Question: I wrote below code for getting json from a webservice, which works fine when I run it in a new "single view project" but it gives '**fatal error: unexpectedly found nil while unwrapping an Optional value**' error when I add it in my project. You can also see where it goes wrong from below screenshot.

Code:
'''
import UIKit
class NewsViewController: UIViewController {
@IBOutlet var newsTableView: UITableView!
var newsTitles : NSMutableArray = NSMutableArray() // will contain news contents from API
var newsURLs : NSMutableArray = NSMutableArray() // will contain news URLs from API
var newsResponse : NSMutableArray = NSMutableArray() // will contain server response
override func viewDidLoad() {
super.viewDidLoad()
getNews()
}
override func didReceiveMemoryWarning() {
super.didReceiveMemoryWarning()
// Dispose of any resources that can be recreated.
}
// Calling News Service
func getNews(){
var serviceParam: AnyObject = NSUserDefaults.standardUserDefaults().objectForKey("key4news")!
var apiURL = "http://myIP/myWebService?search_text=\(serviceParam)"
println(apiURL)
var request : NSMutableURLRequest = NSMutableURLRequest()
request.URL = NSURL(string: apiURL)
request.HTTPMethod = "GET"
NSURLConnection.sendAsynchronousRequest(request, queue: NSOperationQueue(), completionHandler:{ (response:NSURLResponse!, data: NSData!, error: NSError!) -> Void in
var error: AutoreleasingUnsafeMutablePointer<NSError?> = nil
let jsonResult: NSDictionary! = NSJSONSerialization.JSONObjectWithData(data, options:NSJSONReadingOptions.MutableContainers, error: error) as? NSDictionary
if (jsonResult != nil) {
self.newsResponse = jsonResult.objectForKey("result") as NSMutableArray
for var i=0; i<self.newsResponse.count; i++ {
self.newsTitles[i] = self.newsResponse[i].objectForKey("title")! as NSString
self.newsURLs[i] = self.newsResponse[i].objectForKey("link")! as NSString
println("news title: \(self.newsTitles[i])")
println("news link: \(self.newsURLs[i])")
println("
")
}
} else {
// couldn't load JSON, look at error
println("jsonResult is nil")
}
})
}
func tableView(tableView:UITableView!, numberOfRowsInSection section:Int) -> Int
{
return 10
}
func tableView(tableView: UITableView!, cellForRowAtIndexPath indexPath: NSIndexPath!) -> UITableViewCell!
{
let cell:UITableViewCell=UITableViewCell(style: UITableViewCellStyle.Subtitle, reuseIdentifier: "newsItem")
cell.textLabel?.text = newsTitles[indexPath.row] as NSString
return cell
}
func tableView(tableView: UITableView!, didSelectRowAtIndexPath indexPath: NSIndexPath!) {
println("you've touched tableviewcell")
}
/*
// MARK: - Navigation
// In a storyboard-based application, you will often want to do a little preparation before navigation
override func prepareForSegue(segue: UIStoryboardSegue, sender: AnyObject?) {
// Get the new view controller using segue.destinationViewController.
// Pass the selected object to the new view controller.
}
}
'''
And this is my webservice's JSON format (it returns max 10 items in 'result' array):
'''
{
"status": "ok",
"result": [
{
"date added": "2014-12-29 00:00:00",
"link": "http:link3.com",
"description": "description of first news",
"title": "title of first news"
},
{
"date added": "2013-10-15 00:00:00",
"link": "http:link3.com",
"description": "description of second news",
"title": "title of second news"
},
{
"date added": "2013-04-09 00:00:00",
"link": "http:link3.com",
"description": "description of third news",
"title": "title of third news"
}
]
}
'''
How can I fix this?
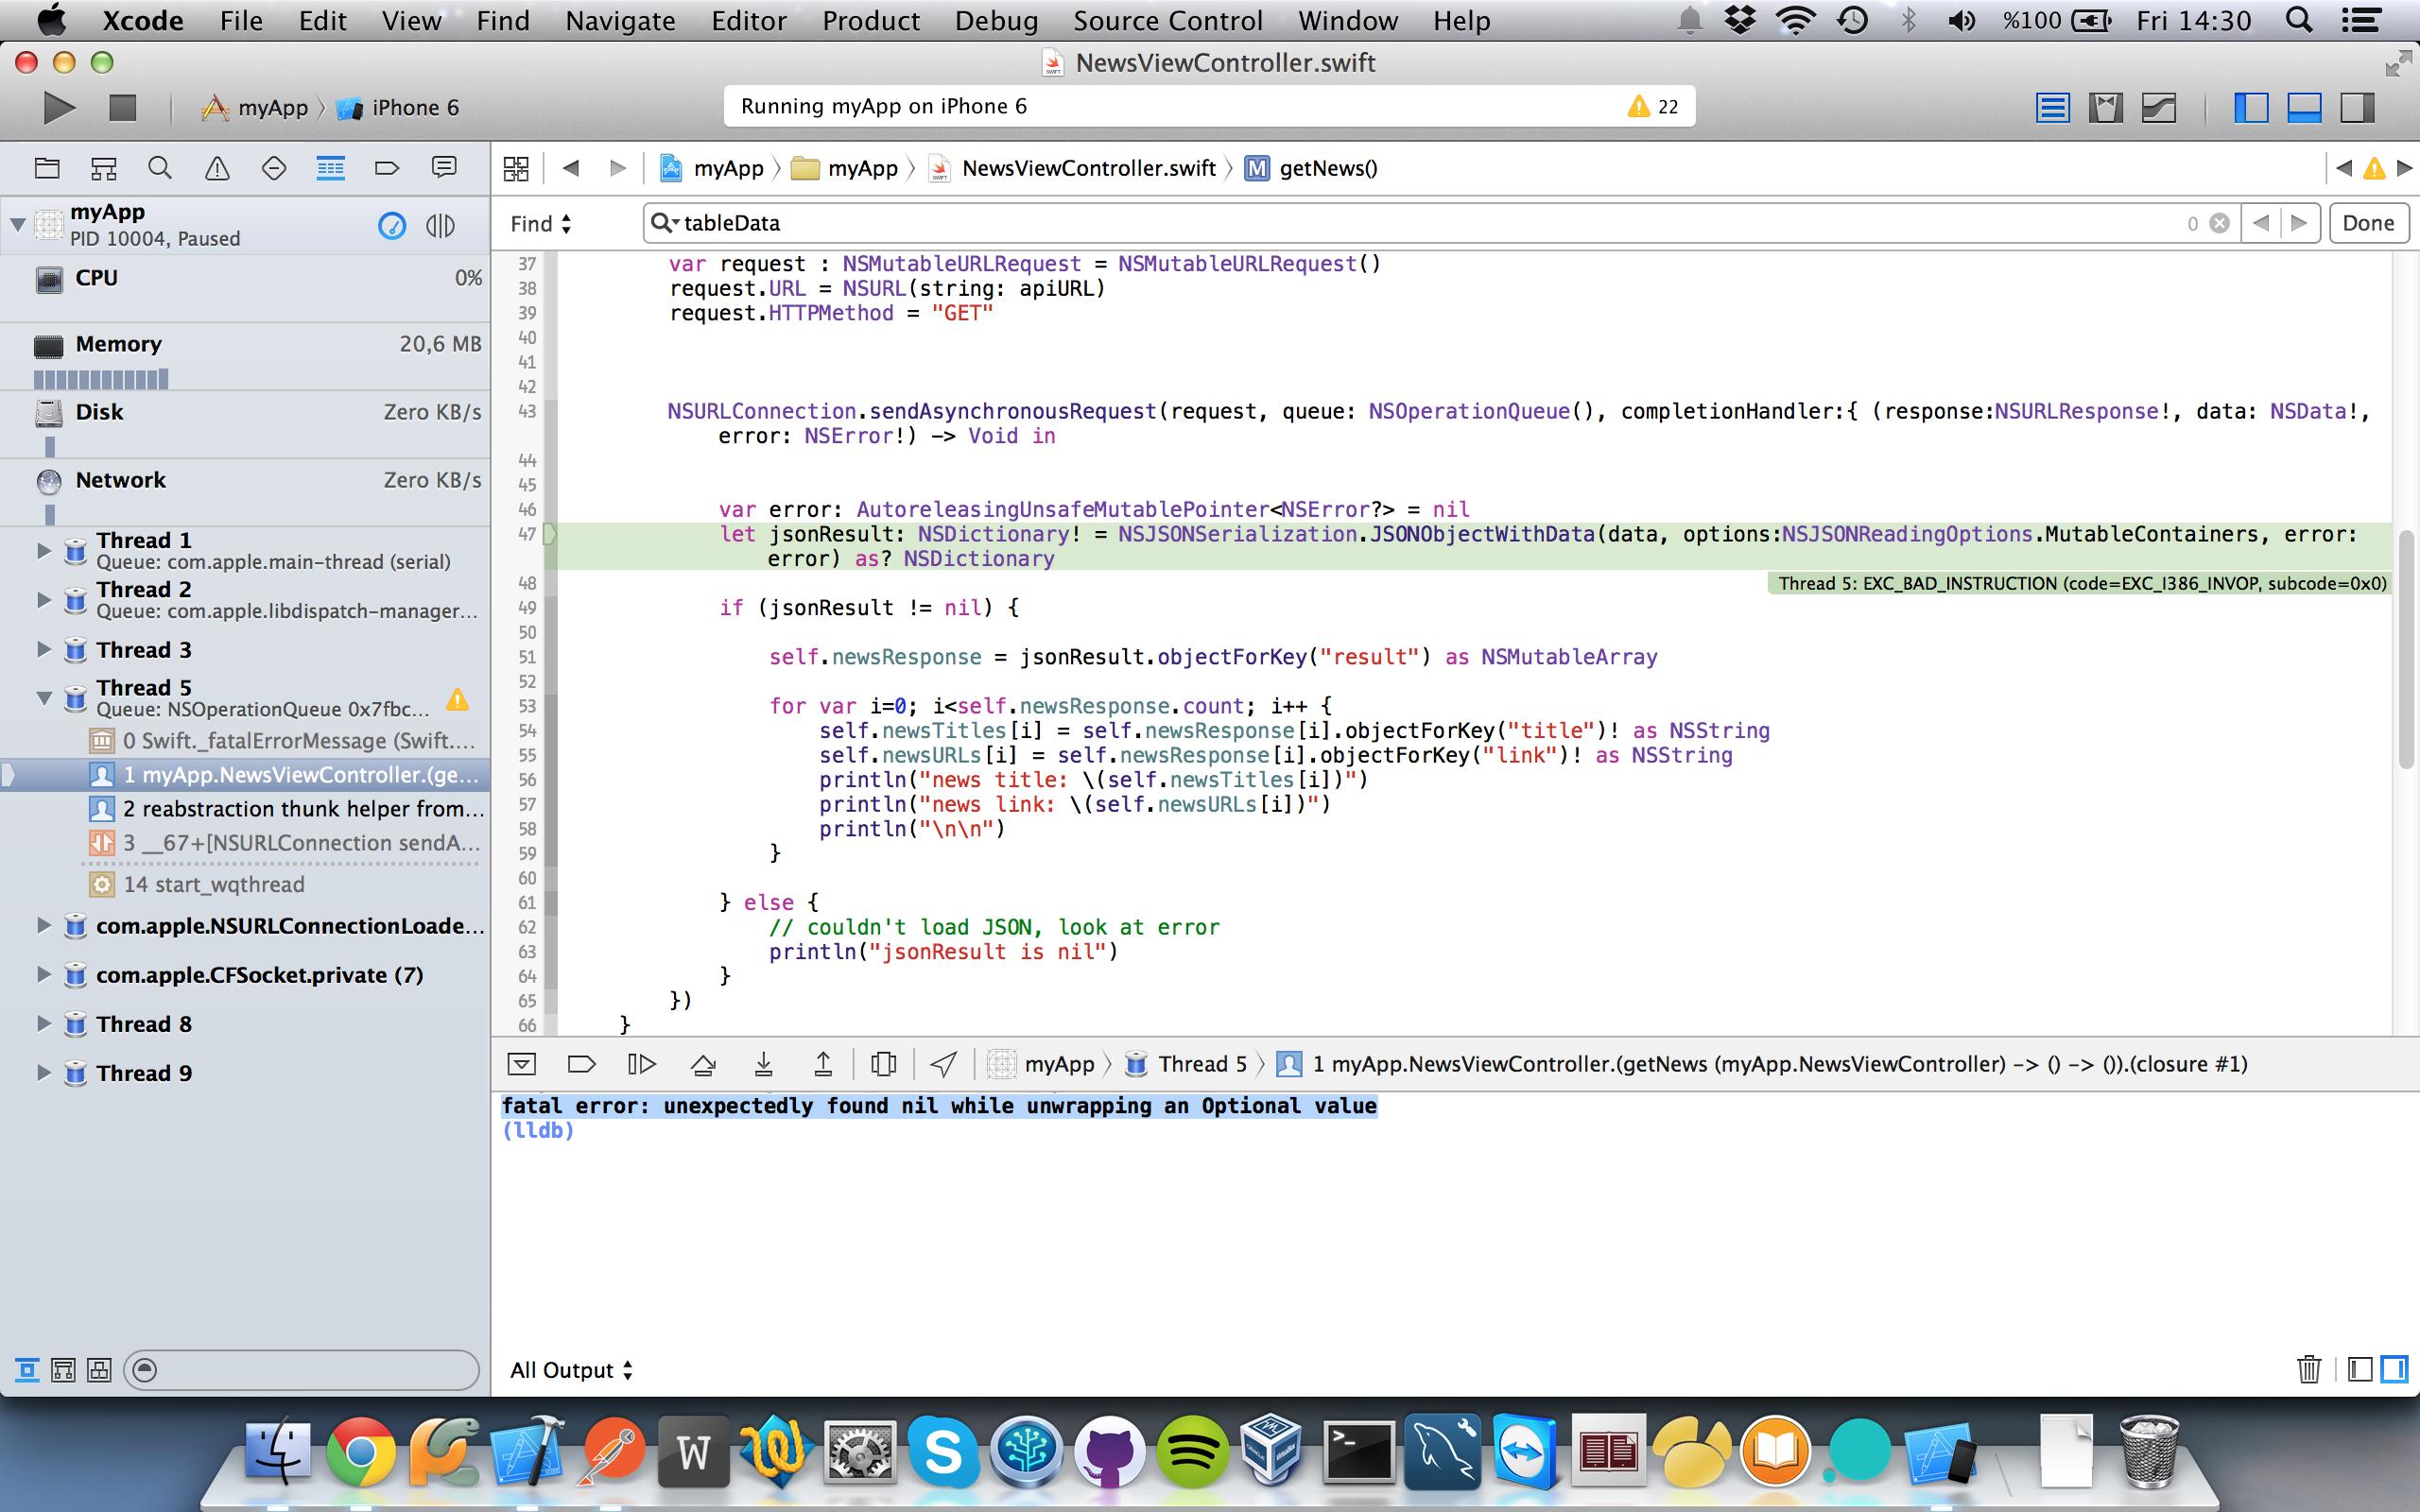
Answer: I think you are not getting data from server in response and that's why getting this error.
YOUR CODE
'''
var serviceParam: AnyObject = NSUserDefaults.standardUserDefaults().objectForKey("key4news")!
var apiURL = "http://myIP/myWebService?search_text=\(serviceParam)"
'''
Need to be like
'''
var serviceParam: AnyObject = NSUserDefaults.standardUserDefaults().objectForKey("key4news")!
serviceParam = serviceParam.stringByAddingPercentEncodingWithAllowedCharacters(.URLHostAllowedCharacterSet())!
var apiURL = "http://myIP/myWebService?search_text=\(serviceParam)"
'''